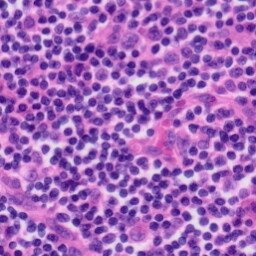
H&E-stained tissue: Tonsil